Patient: sex M, age 36
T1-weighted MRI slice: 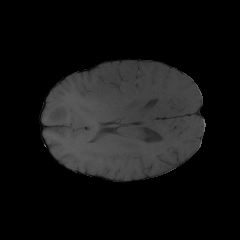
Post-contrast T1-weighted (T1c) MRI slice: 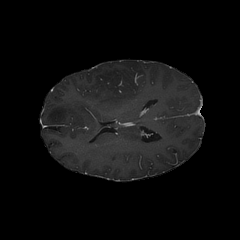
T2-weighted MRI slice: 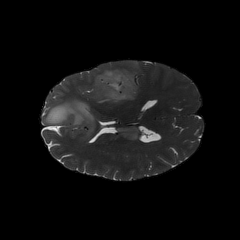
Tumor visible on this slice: yes
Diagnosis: Glioblastoma, IDH-wildtype
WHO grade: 4